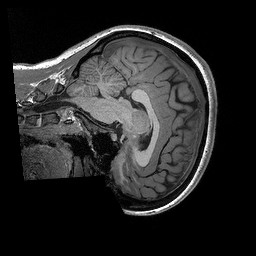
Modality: T1w
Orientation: sagittal
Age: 23
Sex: female
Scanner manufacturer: siemens
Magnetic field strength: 3 T
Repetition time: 2.3 s
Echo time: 0.00298 s